Question: I am searching for a way to have list items have alternating background colors. When there is a nested list the items keep alternating but the child is indented without having the background color of the parent flow down to its nested children.
It is not possible to apply classes. Also the amount of items is variable. Preferably it should work for an infinite amount of nested lists. But if that is not possible a cap on 3 depths (as in picture) should be enough. If it is easier to do by using divs instead of li and ul, that is also possible for me. I prefer pure HTML/CSS.
Because all my experiments did no good I can only supply a JSFiddle with the nested lists.
<URL>
'''
<ul>
<li>Item 1
<ul>
<li>Item 1-1</li>
<li>Item 1-2
<ul>
<li>Item 1-2-1</li>
<li>Item 1-2-2</li>
</ul>
</li>
<li>Item 1-3</li>
</ul>
</li>
<li>Item 2
<ul>
<li>Item 2-1
<ul>
<li>Item 2-1-1</li>
</ul>
</li>
</ul>
</li>
<li>Item 3</li>
<li>Item 4</li>
</ul>
'''
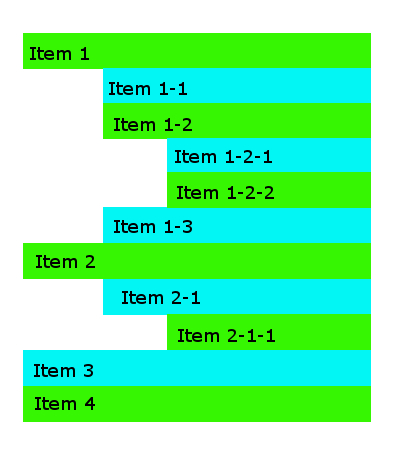
Answer: Here is one potential solution: <URL>
Not sure if all your requirements will be met by it, but I updated your list with 'div''s:
'''
<ul>
<li><div>Item 1</div>
<ul>
<li><div>Item 1-1</div></li>
<li><div>Item 1-2</div>
<ul>
<li><div>Item 1-2-1</div></li>
<li><div>Item 1-2-2</div></li>
</ul>
</li>
<li><div>Item 1-3</div></li>
</ul>
</li>
<li><div>Item 2</div>
<ul>
<li><div>Item 2-1</div>
<ul>
<li><div>Item 2-1-1</div></li>
</ul>
</li>
</ul>
</li>
<li><div>Item 3</div></li>
<li><div>Item 4</div></li>
</ul>
'''
And then add background colors with jQuery:
'''
$( document ).ready(function() {
var b = true;
$( "div" ).each(function( index ) {
b = !b;
if (b) {
$(this).css("background-color", "#ff0000");
} else {
$(this).css("background-color", "#00ff00");
}
});
});
'''
This does depend on jQuery/Javascript.